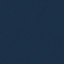
Land use / land cover: SeaLake